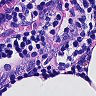
Metastatic tissue present: no